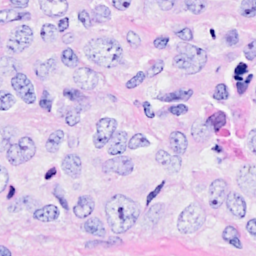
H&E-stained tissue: Breast